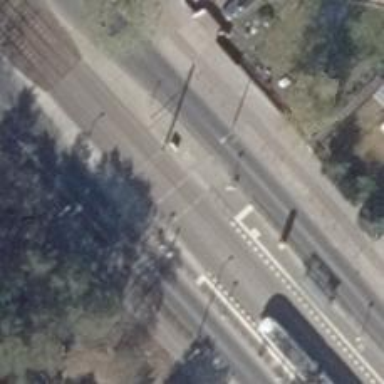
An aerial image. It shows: Uncontrolled tram crossing.